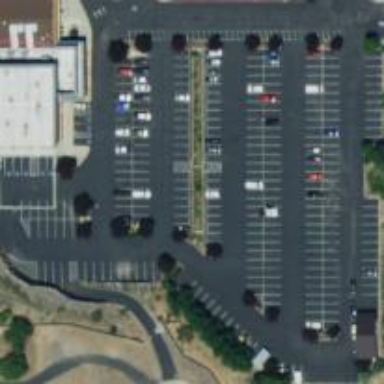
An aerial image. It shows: Parking area.